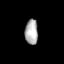
Tissue: lung
Cell type: Endothelial cells
Senescence score: 0.5407
Nuclear area (px): 322
Mean DAPI intensity: 173.609